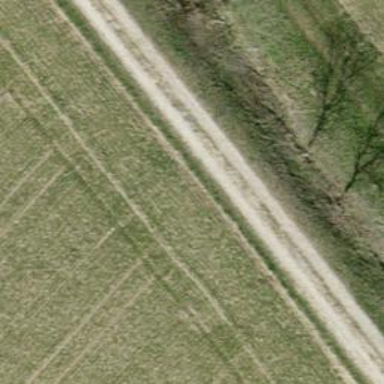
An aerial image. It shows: Track with compacted grade3 surface.